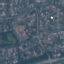
Land use / land cover class: Residential